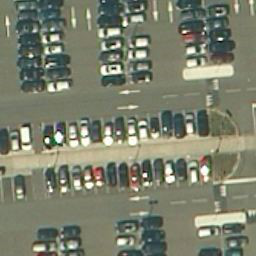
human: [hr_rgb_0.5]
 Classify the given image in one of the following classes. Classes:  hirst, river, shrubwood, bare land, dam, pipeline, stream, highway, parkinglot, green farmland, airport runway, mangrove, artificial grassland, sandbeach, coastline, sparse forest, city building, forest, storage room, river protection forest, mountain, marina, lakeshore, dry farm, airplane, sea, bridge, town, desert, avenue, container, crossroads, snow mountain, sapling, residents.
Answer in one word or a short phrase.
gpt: parkinglot